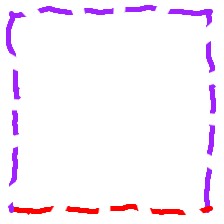
Shape: square